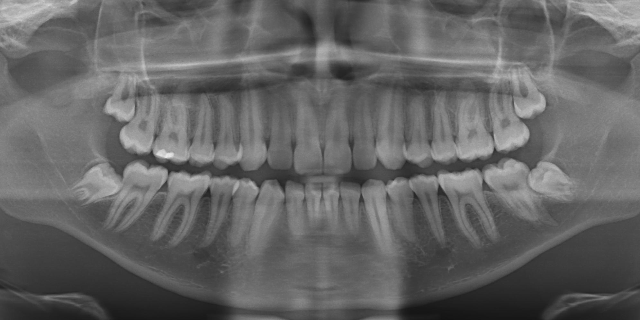
adult